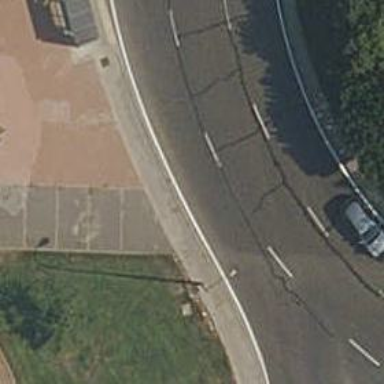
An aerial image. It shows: Secondary road with asphalt surface leading to roundabout.